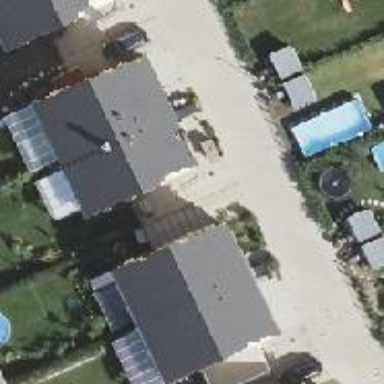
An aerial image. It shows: Semi-detached house.